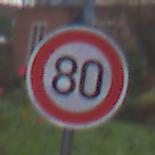
Verkehrszeichen: Geschwindigkeit80
Umgebung: Outdoor, Urban
Tageszeit: Midday
Wetter: Overcast
Licht: Natural
Jahreszeit: NotSpecified
Kontrast: LowContrast